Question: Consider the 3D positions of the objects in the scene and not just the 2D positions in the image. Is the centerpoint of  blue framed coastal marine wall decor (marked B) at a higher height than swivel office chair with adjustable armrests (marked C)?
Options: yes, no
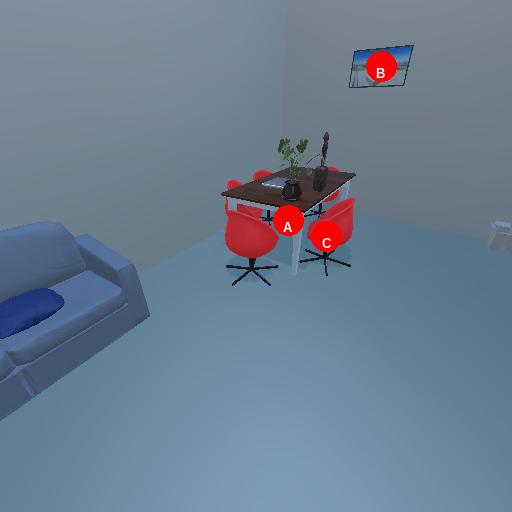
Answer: yes